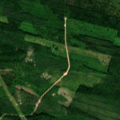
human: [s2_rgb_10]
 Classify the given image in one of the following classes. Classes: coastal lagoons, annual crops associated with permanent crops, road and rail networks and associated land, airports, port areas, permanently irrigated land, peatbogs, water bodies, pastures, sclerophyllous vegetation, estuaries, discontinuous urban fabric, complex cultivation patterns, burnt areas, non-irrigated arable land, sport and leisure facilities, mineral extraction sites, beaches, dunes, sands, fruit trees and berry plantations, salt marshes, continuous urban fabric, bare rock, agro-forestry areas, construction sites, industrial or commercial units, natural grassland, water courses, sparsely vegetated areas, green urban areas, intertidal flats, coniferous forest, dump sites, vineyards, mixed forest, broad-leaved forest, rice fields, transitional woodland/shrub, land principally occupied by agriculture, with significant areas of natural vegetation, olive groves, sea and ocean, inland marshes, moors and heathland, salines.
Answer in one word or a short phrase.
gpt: coniferous forest, mixed forest